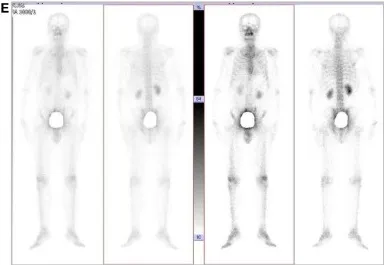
Contrast-enhanced ultrasound and elastosonography appearance of the larger subcutaneous nodules on the bilateral neck. (E)
99mTcO4-SPECT whole body scan was performed and showed no abnormal uptake in the whole body.
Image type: radiology (spect)